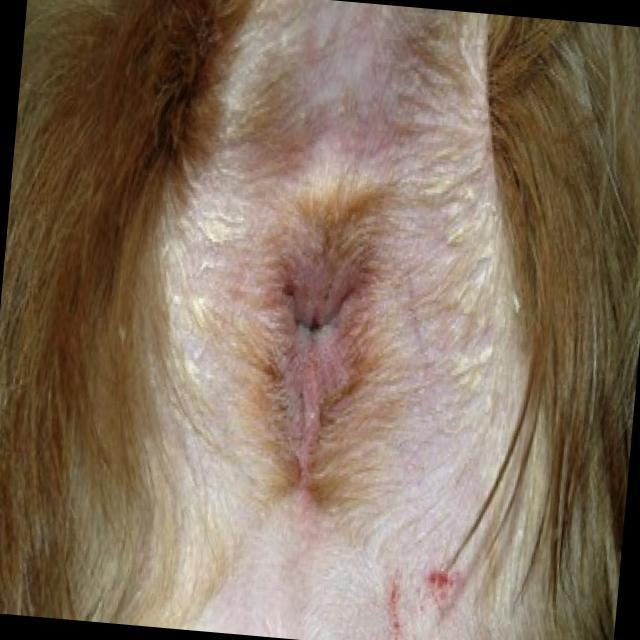
Canine hypersensitivity reaction — allergic skin response with urticaria, erythema, pruritus, and angioedema. May be food, environmental, or flea allergy related.